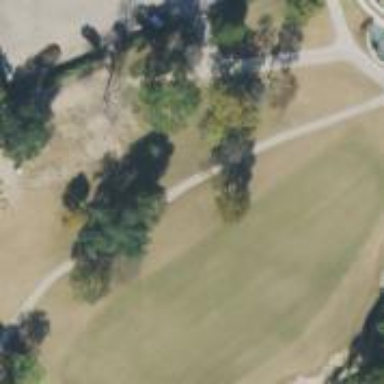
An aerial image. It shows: Grassy area designated as golf fairway.